Field crop: tomato
Growth stage: 1
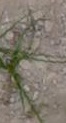
Species: cyperus